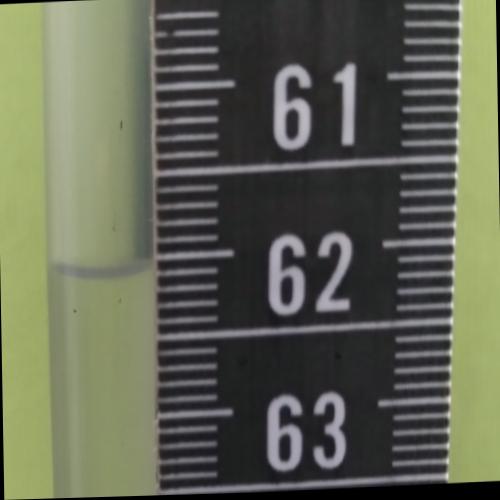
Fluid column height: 62.1 cm